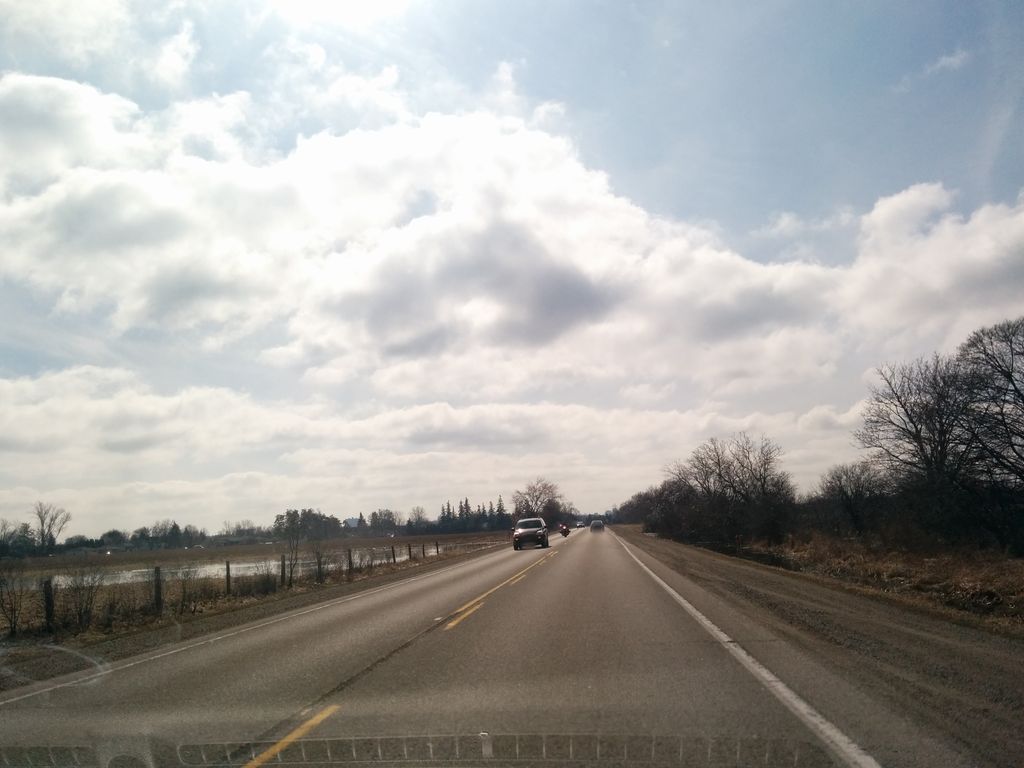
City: kitchener-waterloo